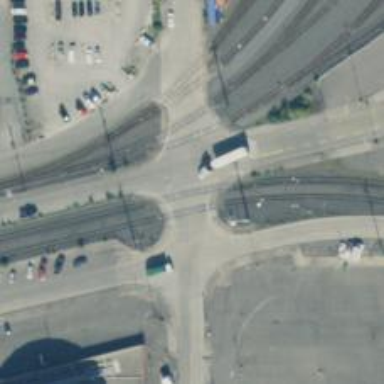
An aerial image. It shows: Level crossing along the railway.